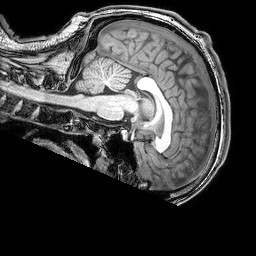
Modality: T1w
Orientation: sagittal
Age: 25
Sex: male